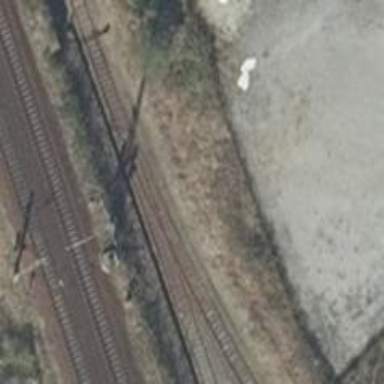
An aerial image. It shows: Railway switch.